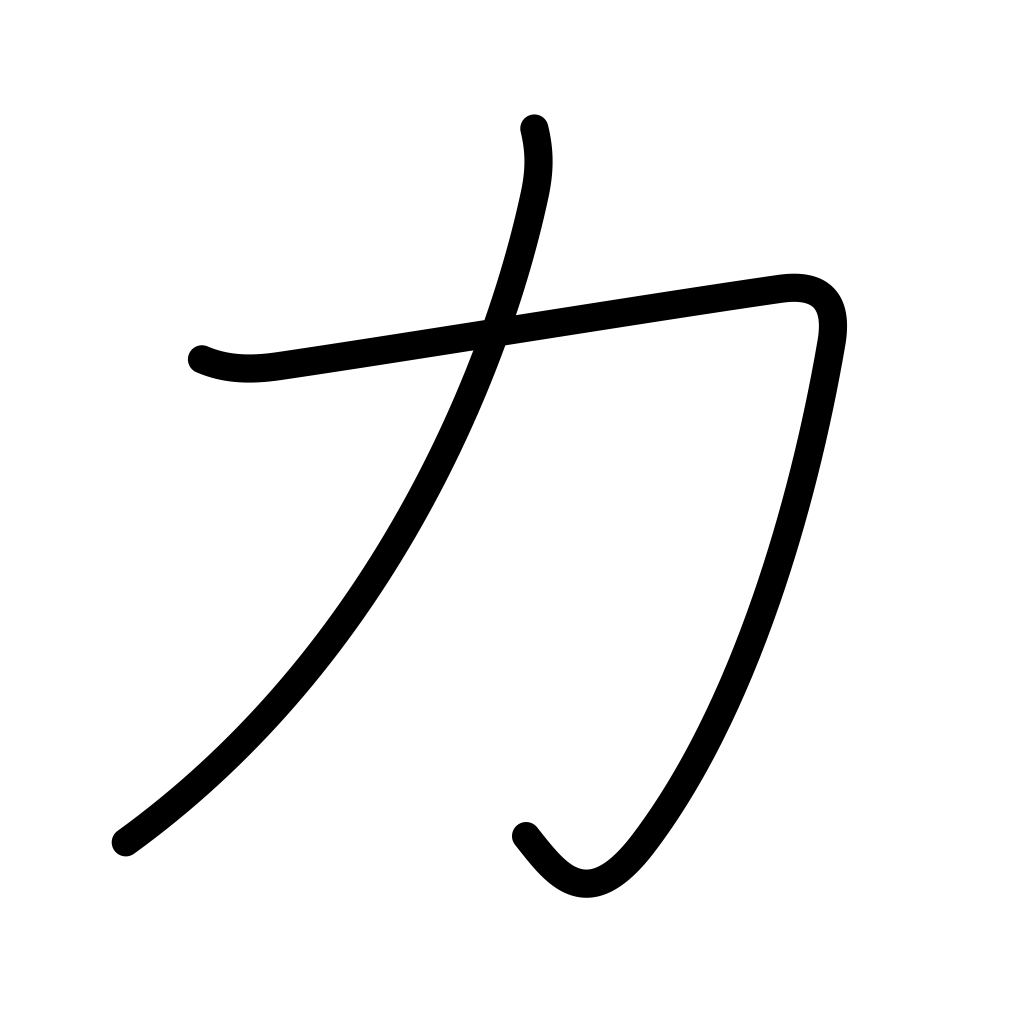
Meaning: power, strength, strong, strain, bear up, exert